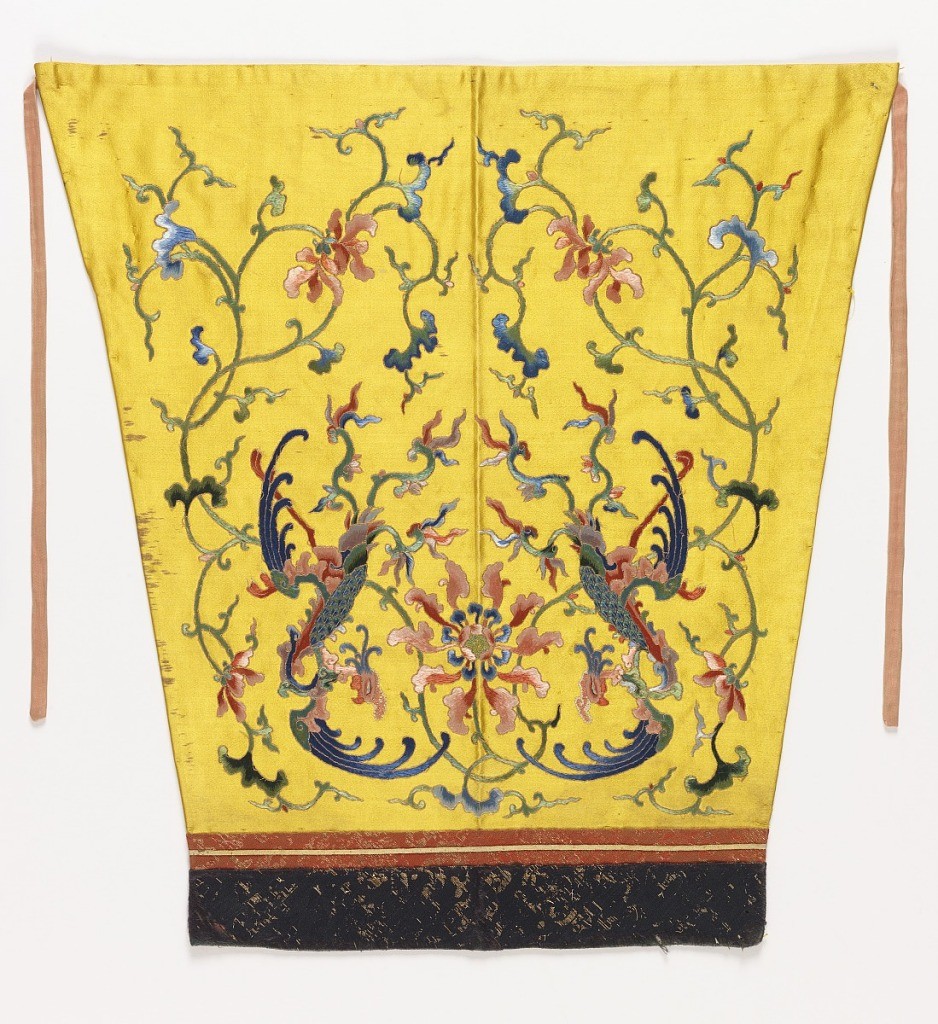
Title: Sleeve
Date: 19th century
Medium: silk, metallic thread Technique: embroidered with satin and couching stitches, French knots on satin ground
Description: Deep golden yellow satin with symmetrical design of a phoenix in floral arabesque on either side of large floral rosette. In bright silk satin stitch with details in French knots, outlined in couched gold thread. Cuff band of orange and black ribbed cloth brocaded in paper gold. Lined with salmon pink satin, now faded.